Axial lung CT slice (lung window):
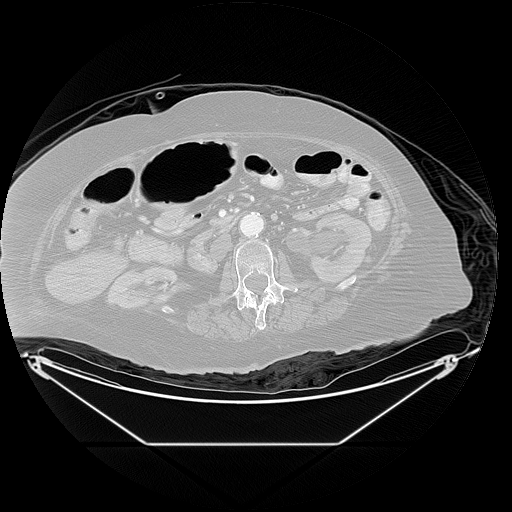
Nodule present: no